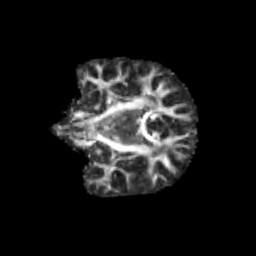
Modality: FA
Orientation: coronal
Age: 10
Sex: male
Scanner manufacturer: siemens
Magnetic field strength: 3 T
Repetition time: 3.8 s
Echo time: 0.07 s